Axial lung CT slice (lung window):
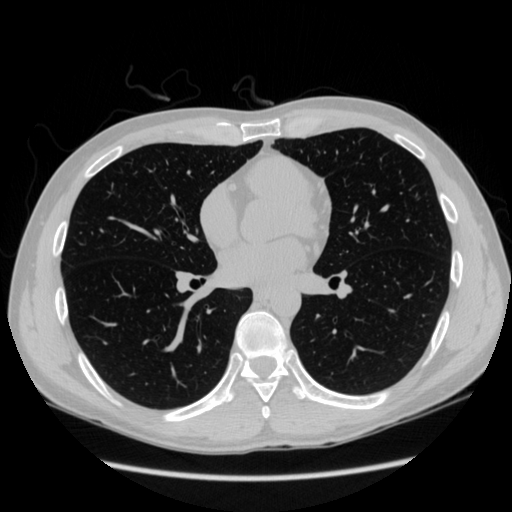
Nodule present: no